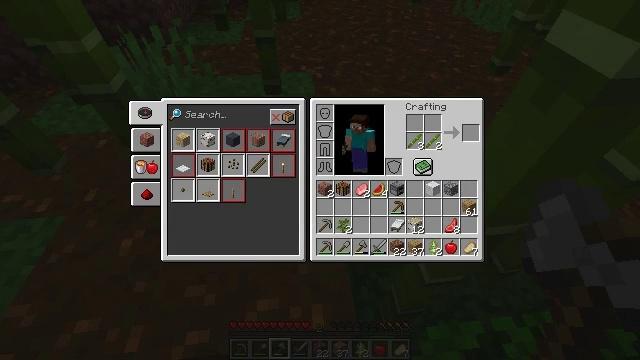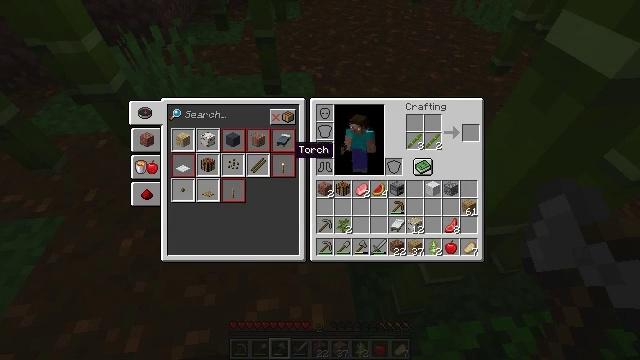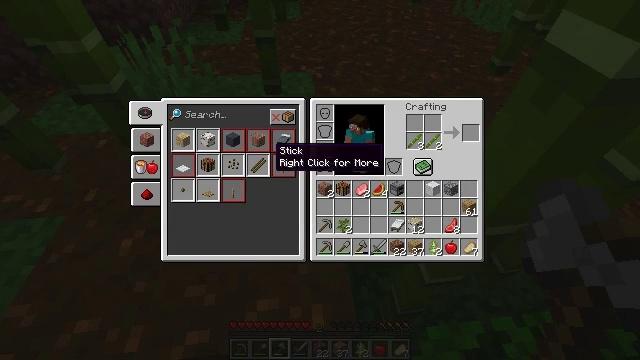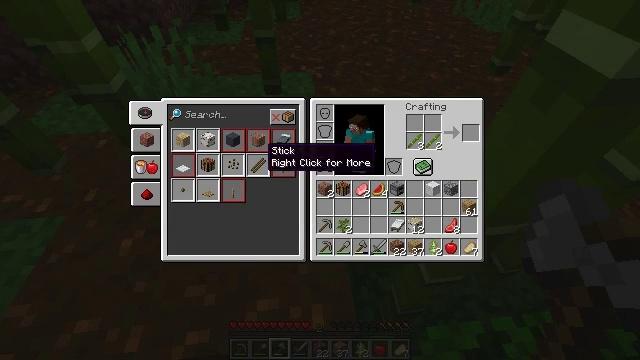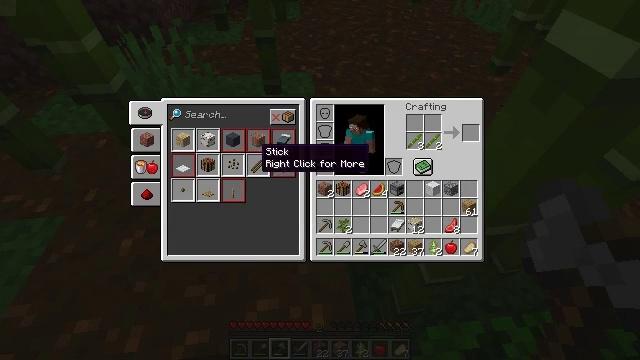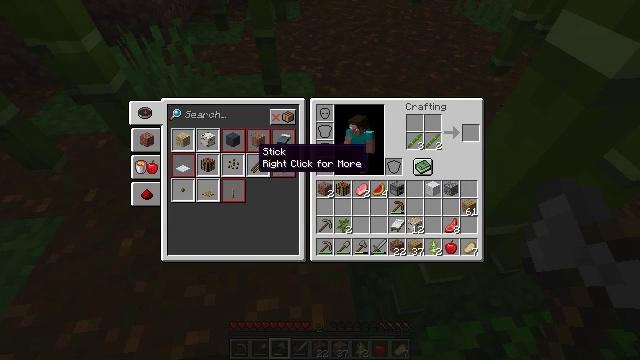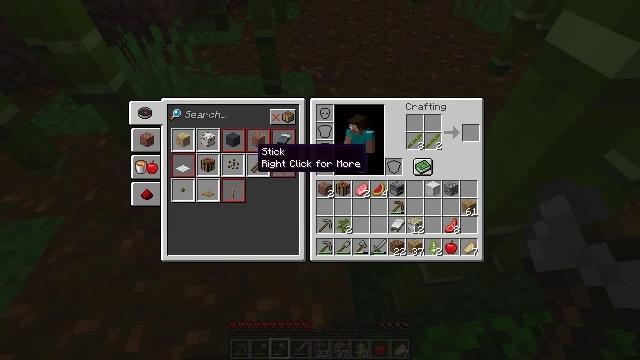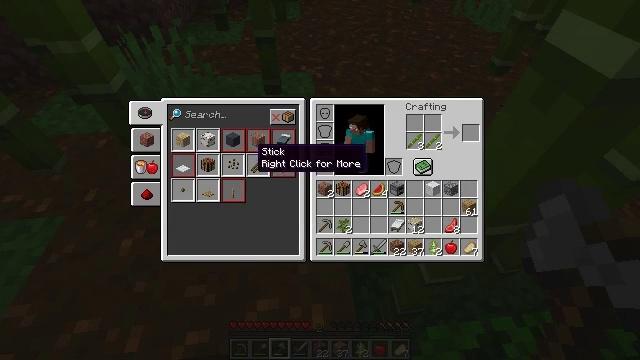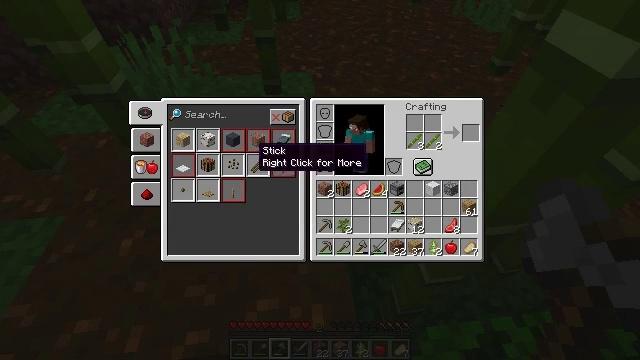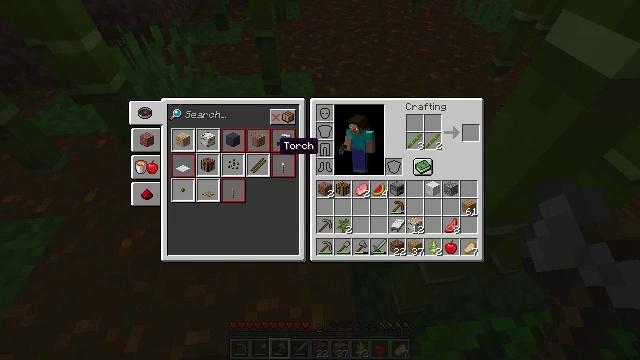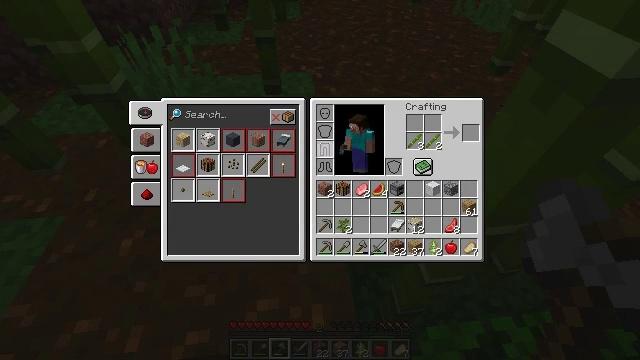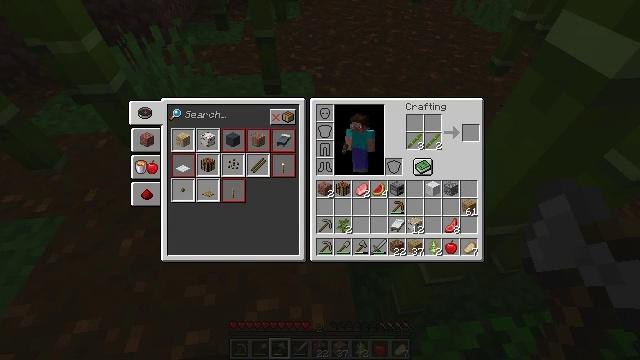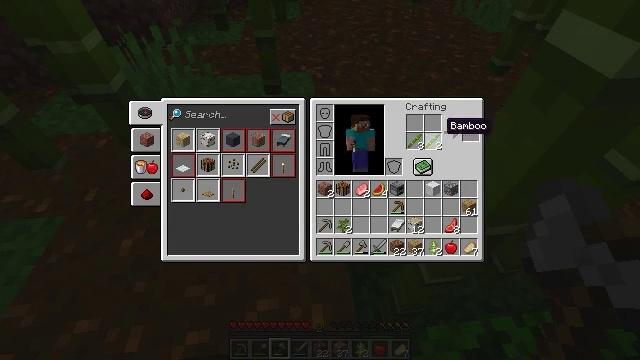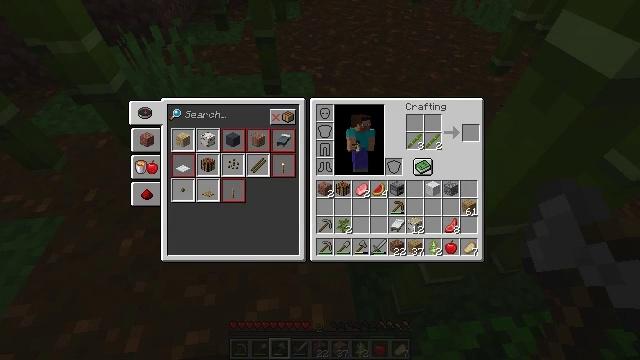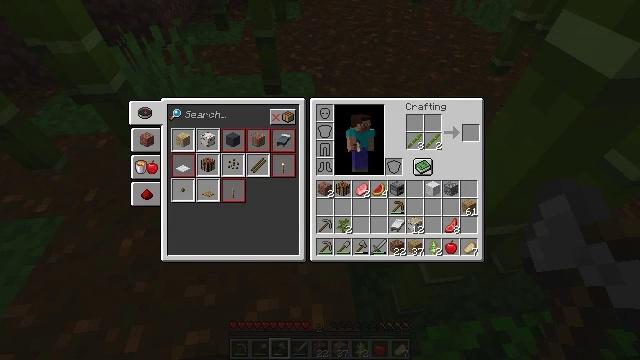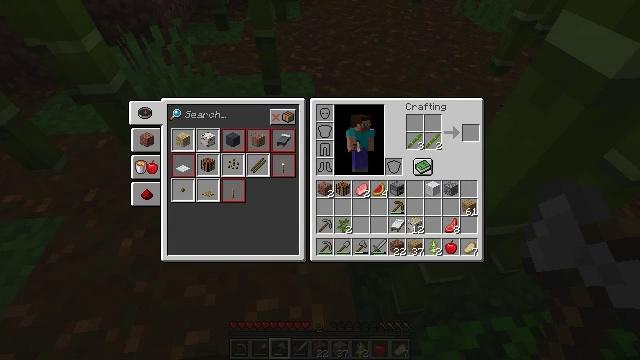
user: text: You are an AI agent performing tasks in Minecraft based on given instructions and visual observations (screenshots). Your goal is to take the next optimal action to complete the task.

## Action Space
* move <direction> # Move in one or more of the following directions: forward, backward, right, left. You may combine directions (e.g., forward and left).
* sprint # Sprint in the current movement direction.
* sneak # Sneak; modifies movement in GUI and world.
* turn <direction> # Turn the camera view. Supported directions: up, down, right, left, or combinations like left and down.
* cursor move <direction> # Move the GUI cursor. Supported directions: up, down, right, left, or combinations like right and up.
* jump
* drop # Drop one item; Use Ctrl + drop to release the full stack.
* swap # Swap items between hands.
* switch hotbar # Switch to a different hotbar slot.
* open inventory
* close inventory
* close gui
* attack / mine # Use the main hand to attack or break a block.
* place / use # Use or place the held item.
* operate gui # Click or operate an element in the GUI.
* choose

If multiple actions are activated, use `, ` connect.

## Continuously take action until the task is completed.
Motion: motion action
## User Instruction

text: Harvest bamboo from the farm.
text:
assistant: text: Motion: cursor move left
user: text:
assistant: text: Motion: cursor move left
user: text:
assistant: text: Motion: cursor move left
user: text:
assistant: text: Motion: no_op
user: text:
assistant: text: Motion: no_op
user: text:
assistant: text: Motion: no_op
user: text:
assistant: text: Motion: no_op
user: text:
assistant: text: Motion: no_op
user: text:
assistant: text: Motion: cursor move right
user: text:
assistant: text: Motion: cursor move right and up
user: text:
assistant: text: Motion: cursor move right and up
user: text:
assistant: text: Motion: cursor move right
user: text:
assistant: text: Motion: cursor move right
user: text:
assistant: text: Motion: no_op
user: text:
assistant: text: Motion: no_op
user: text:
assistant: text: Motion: no_op
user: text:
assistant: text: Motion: no_op
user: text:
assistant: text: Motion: cursor move left
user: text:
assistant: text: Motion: cursor move left
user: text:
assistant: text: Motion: no_op
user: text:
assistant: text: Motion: no_op
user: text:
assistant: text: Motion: no_op
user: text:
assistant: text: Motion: operate gui
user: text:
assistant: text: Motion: operate gui
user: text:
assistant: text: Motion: no_op
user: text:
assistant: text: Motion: no_op
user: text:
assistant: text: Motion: no_op
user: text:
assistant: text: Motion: no_op
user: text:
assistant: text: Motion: operate gui
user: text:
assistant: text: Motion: operate gui